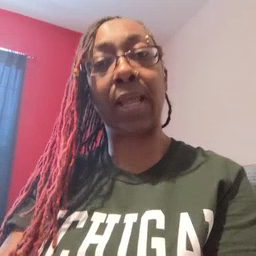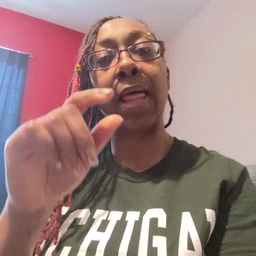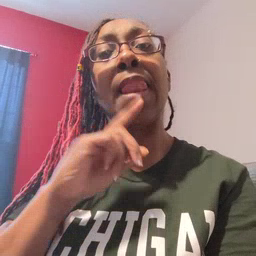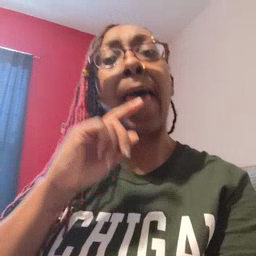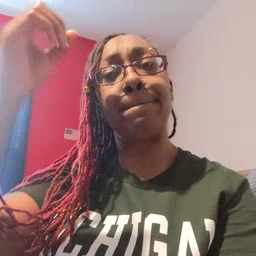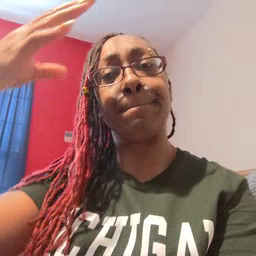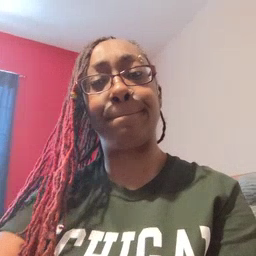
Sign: lamp